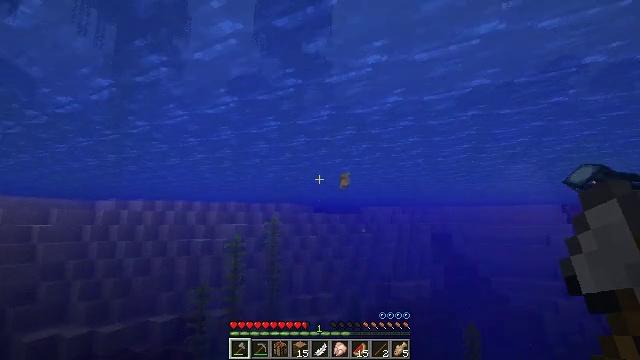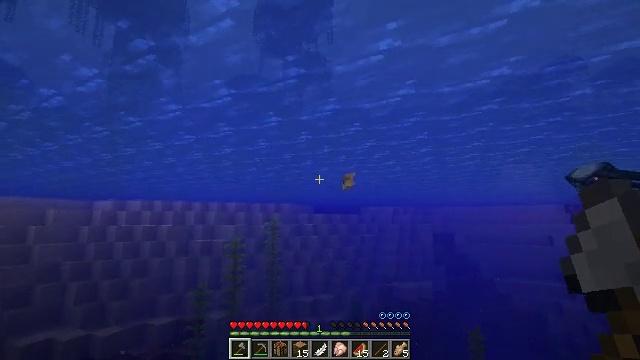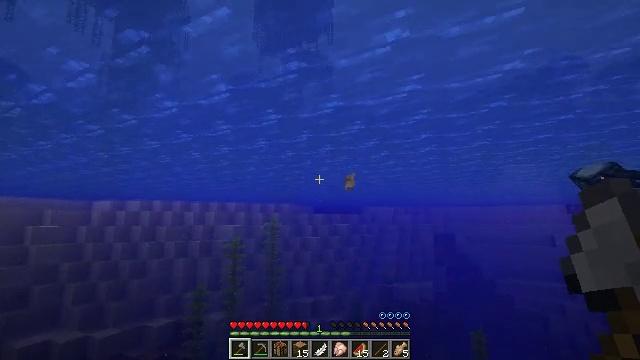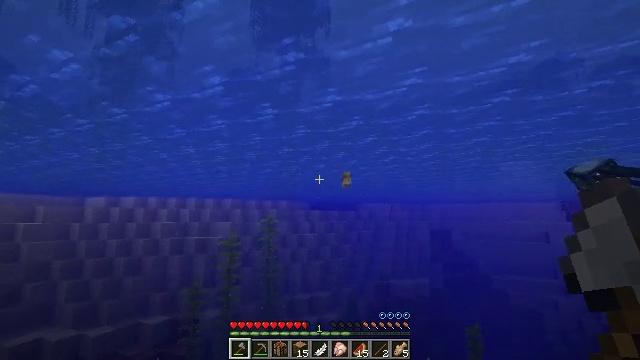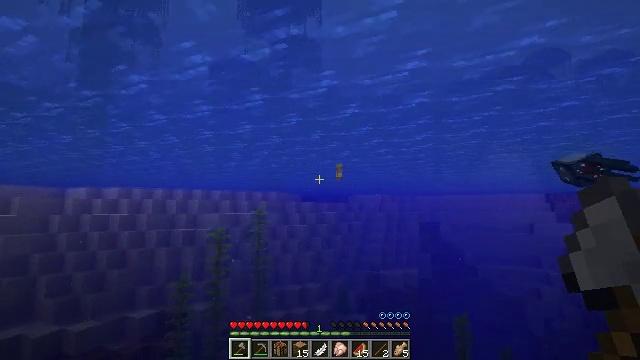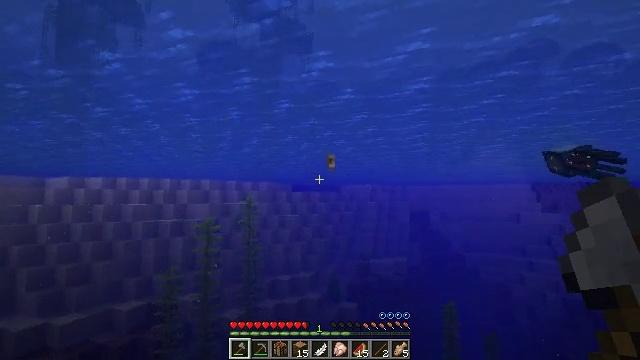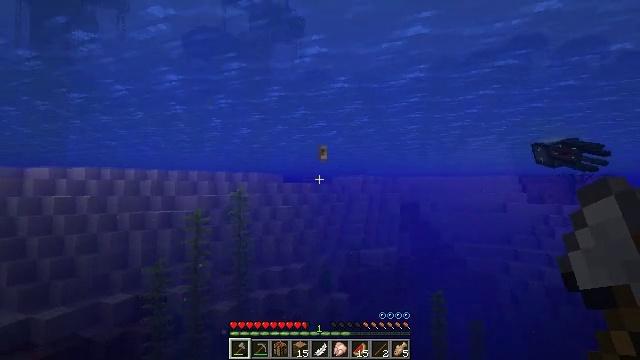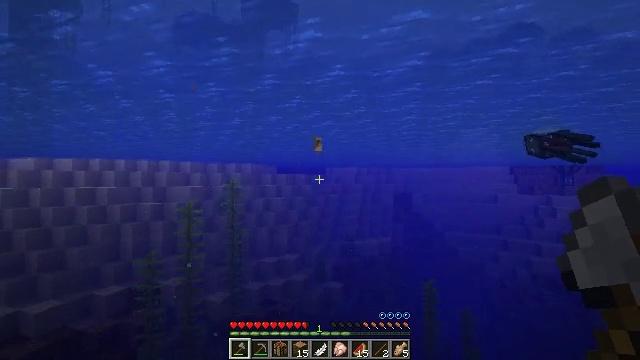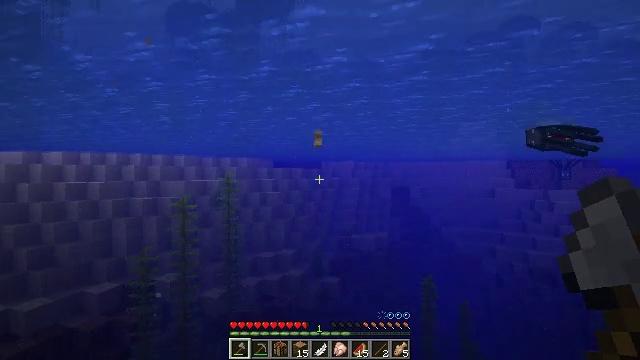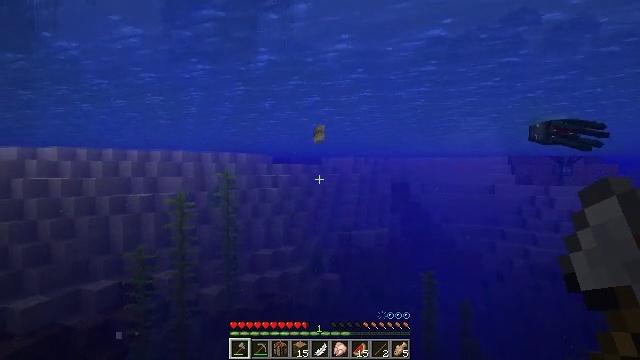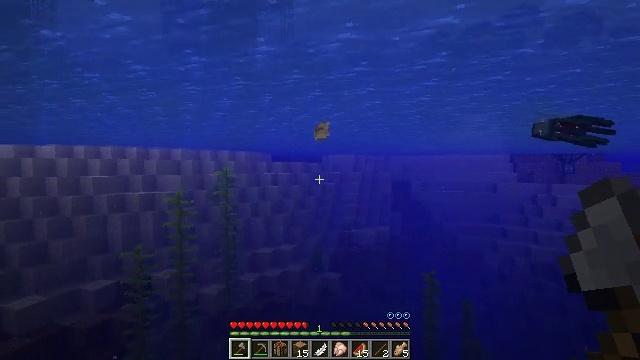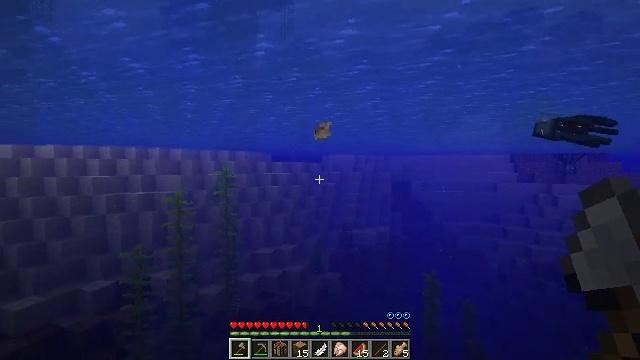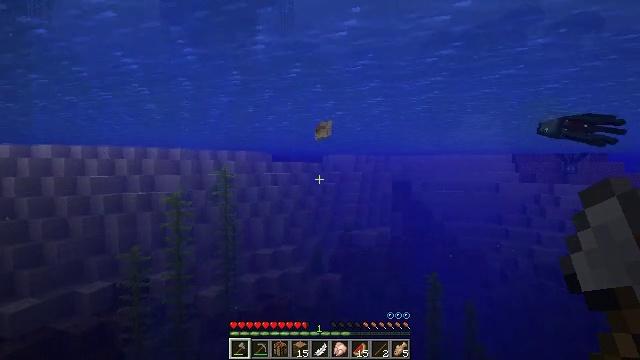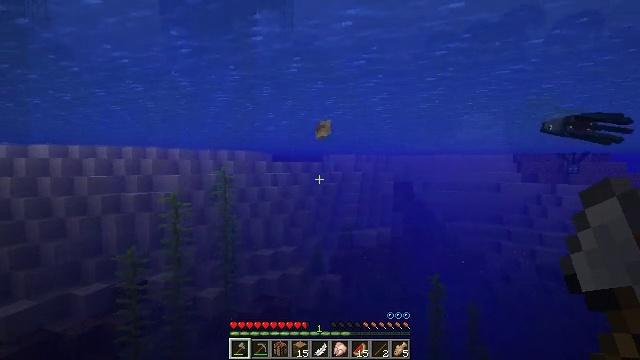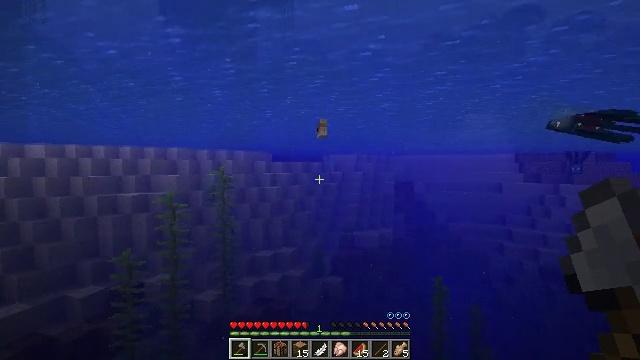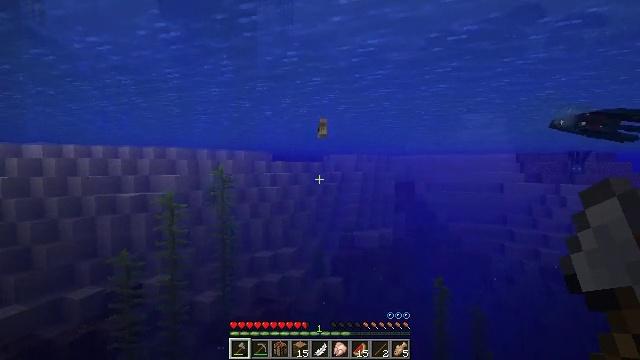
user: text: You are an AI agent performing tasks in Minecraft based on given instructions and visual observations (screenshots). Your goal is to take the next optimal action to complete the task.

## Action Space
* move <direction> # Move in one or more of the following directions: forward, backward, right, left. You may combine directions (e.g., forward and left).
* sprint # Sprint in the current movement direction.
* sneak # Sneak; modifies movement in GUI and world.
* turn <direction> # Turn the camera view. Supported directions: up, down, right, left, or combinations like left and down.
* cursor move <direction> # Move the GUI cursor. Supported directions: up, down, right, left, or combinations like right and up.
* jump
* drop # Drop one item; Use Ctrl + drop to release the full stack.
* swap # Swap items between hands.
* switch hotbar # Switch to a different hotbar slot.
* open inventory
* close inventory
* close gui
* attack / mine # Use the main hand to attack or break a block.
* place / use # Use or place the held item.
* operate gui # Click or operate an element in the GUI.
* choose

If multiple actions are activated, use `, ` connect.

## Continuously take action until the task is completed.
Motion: motion action
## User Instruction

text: Hunt a cod.
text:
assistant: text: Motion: move forward, sprint
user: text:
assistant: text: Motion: move forward, sprint
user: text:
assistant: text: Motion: move forward, sprint
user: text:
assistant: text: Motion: move forward, sprint, turn right and down
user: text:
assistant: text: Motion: move forward, sprint, turn right and down
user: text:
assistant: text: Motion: move forward, sprint, turn right and down
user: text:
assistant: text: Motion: move forward, sprint, turn right and down
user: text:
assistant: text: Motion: move forward, sprint, turn down
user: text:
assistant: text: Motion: move forward, sprint
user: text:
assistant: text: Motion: move forward, sprint
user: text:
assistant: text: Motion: move forward, sprint
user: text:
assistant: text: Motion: move forward, sprint
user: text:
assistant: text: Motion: move forward, sprint
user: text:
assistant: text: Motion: move forward, sprint
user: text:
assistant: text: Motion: move forward, sprint
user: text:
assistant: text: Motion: move forward, sprint
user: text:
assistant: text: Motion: move forward, sprint
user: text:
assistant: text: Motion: move forward, sprint
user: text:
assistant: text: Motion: move forward, sprint, turn up
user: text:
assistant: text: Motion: move forward, sprint, turn up
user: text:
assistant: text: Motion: move forward, sprint
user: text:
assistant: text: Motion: move forward, sprint
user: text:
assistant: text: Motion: move forward, sprint
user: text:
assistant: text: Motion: move forward, sprint
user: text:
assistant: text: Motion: move forward, sprint
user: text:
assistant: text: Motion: move forward, sprint
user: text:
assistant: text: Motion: move forward, sprint
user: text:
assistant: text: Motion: move forward, sprint
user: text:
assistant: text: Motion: move forward, sprint
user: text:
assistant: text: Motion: move forward, sprint